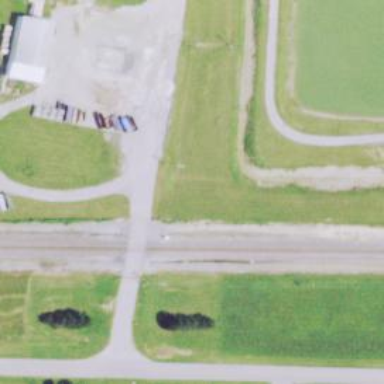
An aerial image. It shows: Level crossing along the railway.